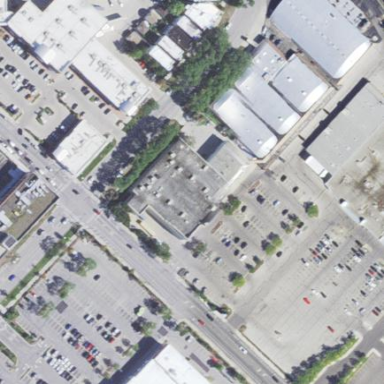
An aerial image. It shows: Retail building.